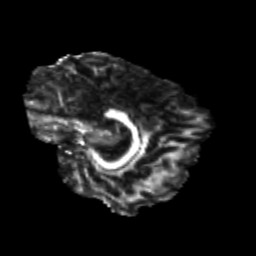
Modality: FA
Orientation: sagittal
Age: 22
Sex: male
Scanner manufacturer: siemens
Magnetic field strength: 3 T
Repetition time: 3.5 s
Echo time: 0.104 s